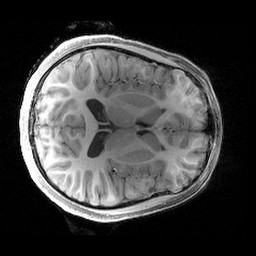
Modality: T1w
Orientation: axial